Here is a 2-D grayscale rendering of raw bearing vibration samples (signal-to-image). Classify the bearing condition as one of: normal, inner_race, outer_race, ball.
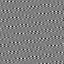
Answer: outer_race